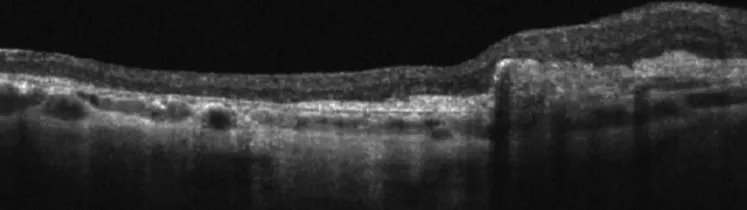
Spectral-domain optical coherence tomography (SD-OCT) of the macula, one year after the initial presentation.
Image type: ophthalmic_imaging (oct)